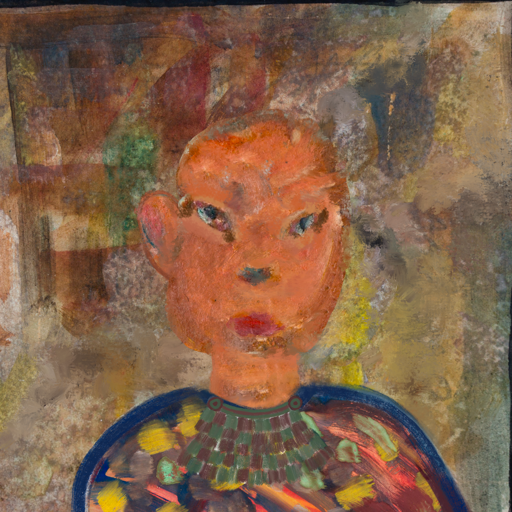
Background: Mosgoul, Head And Neck Front: Boggyland, Face Front: Boggyland, Bust: Mother_And_Son_Mother, Hair Front: Blank, Head Accessory: Blank, Second Necklace: After_Raid, Necklace: Blank, Baby: Blank